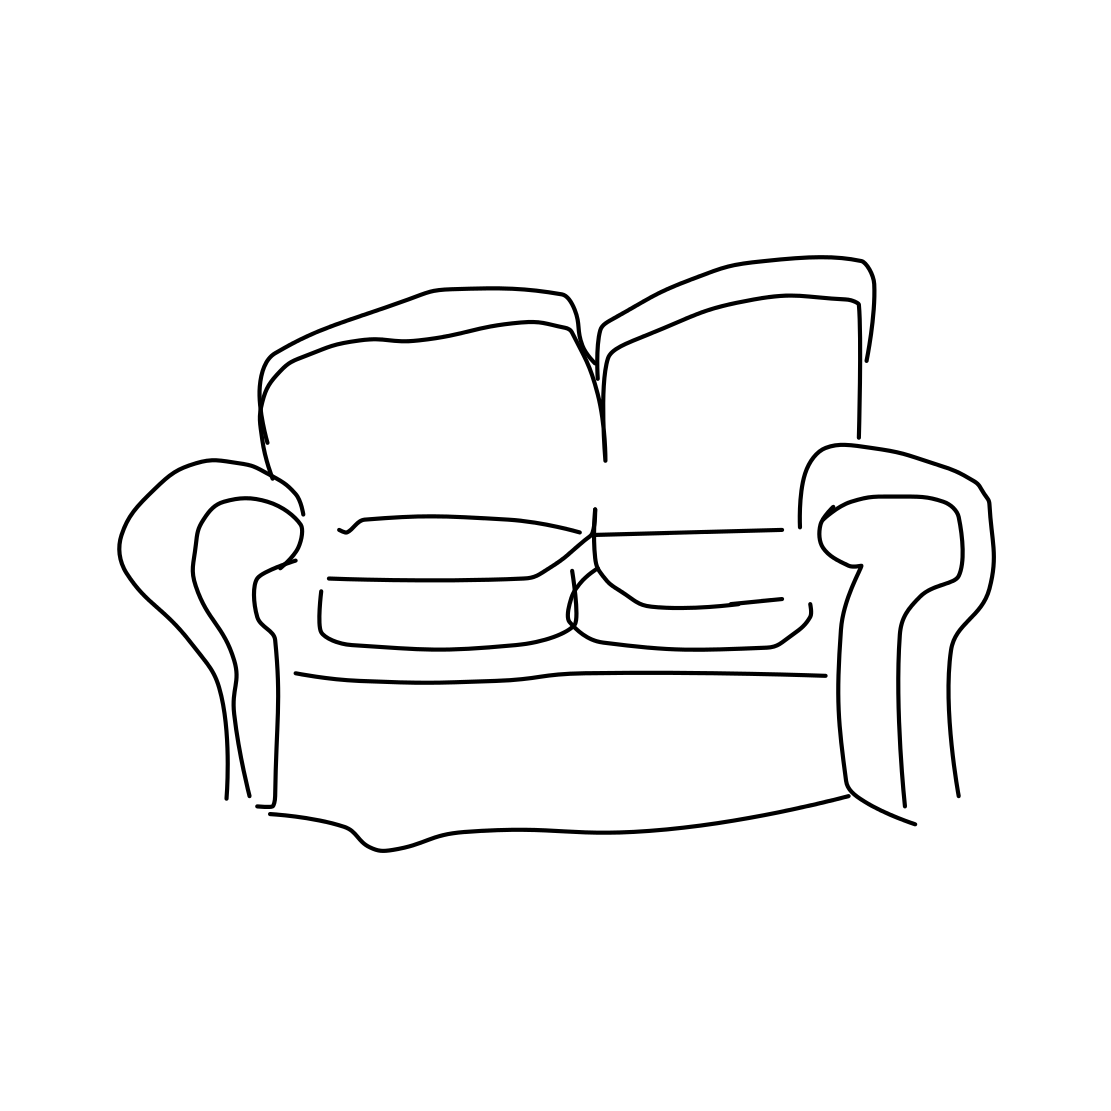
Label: couch